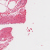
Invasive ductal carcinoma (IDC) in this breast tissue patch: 0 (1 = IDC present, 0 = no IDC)